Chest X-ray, PA view. Patient: 23 years old, sex M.
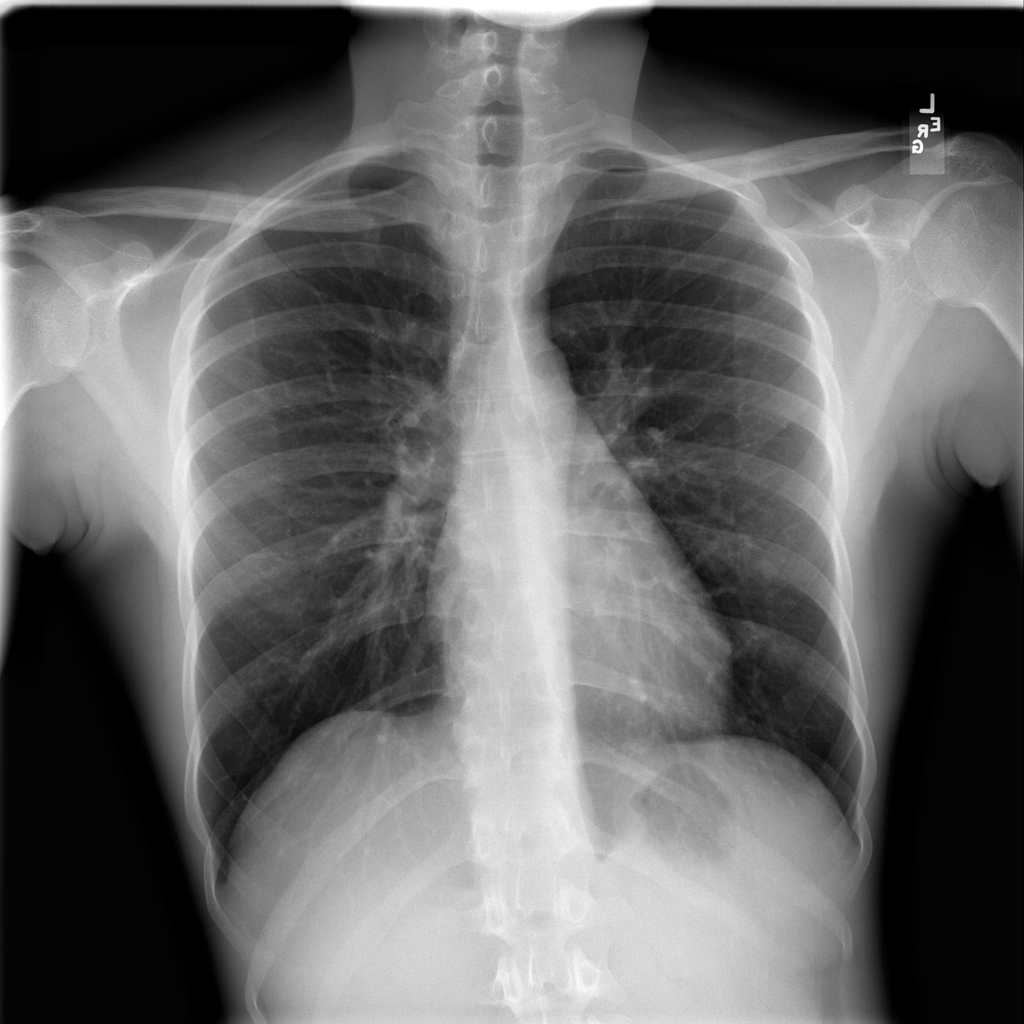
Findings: No Finding